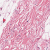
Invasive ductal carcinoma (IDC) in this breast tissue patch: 0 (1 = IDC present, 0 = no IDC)